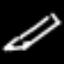
Label: pencil